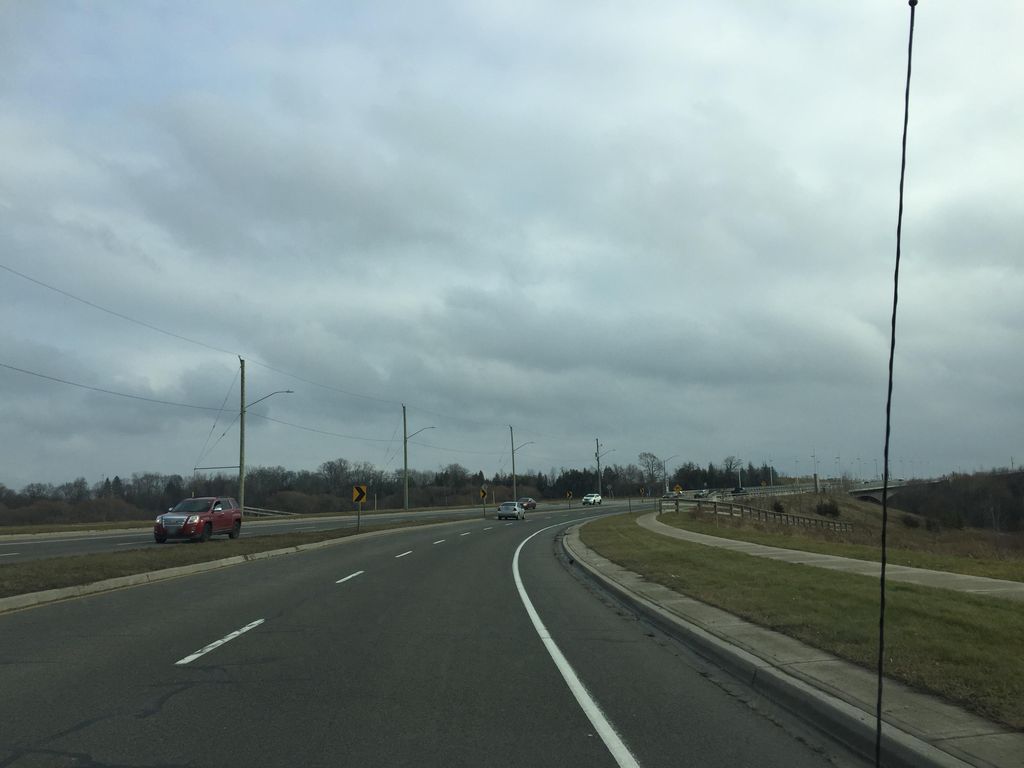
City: kitchener-waterloo